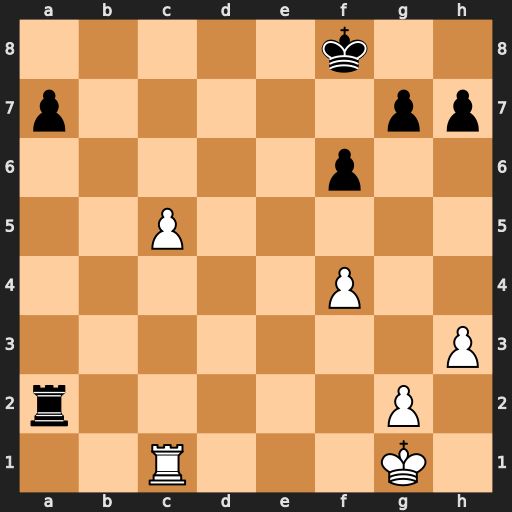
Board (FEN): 5k2/p5pp/5p2/2P5/5P2/7P/r5P1/2R3K1
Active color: w
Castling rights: -
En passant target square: -
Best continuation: c6 Re2 c7